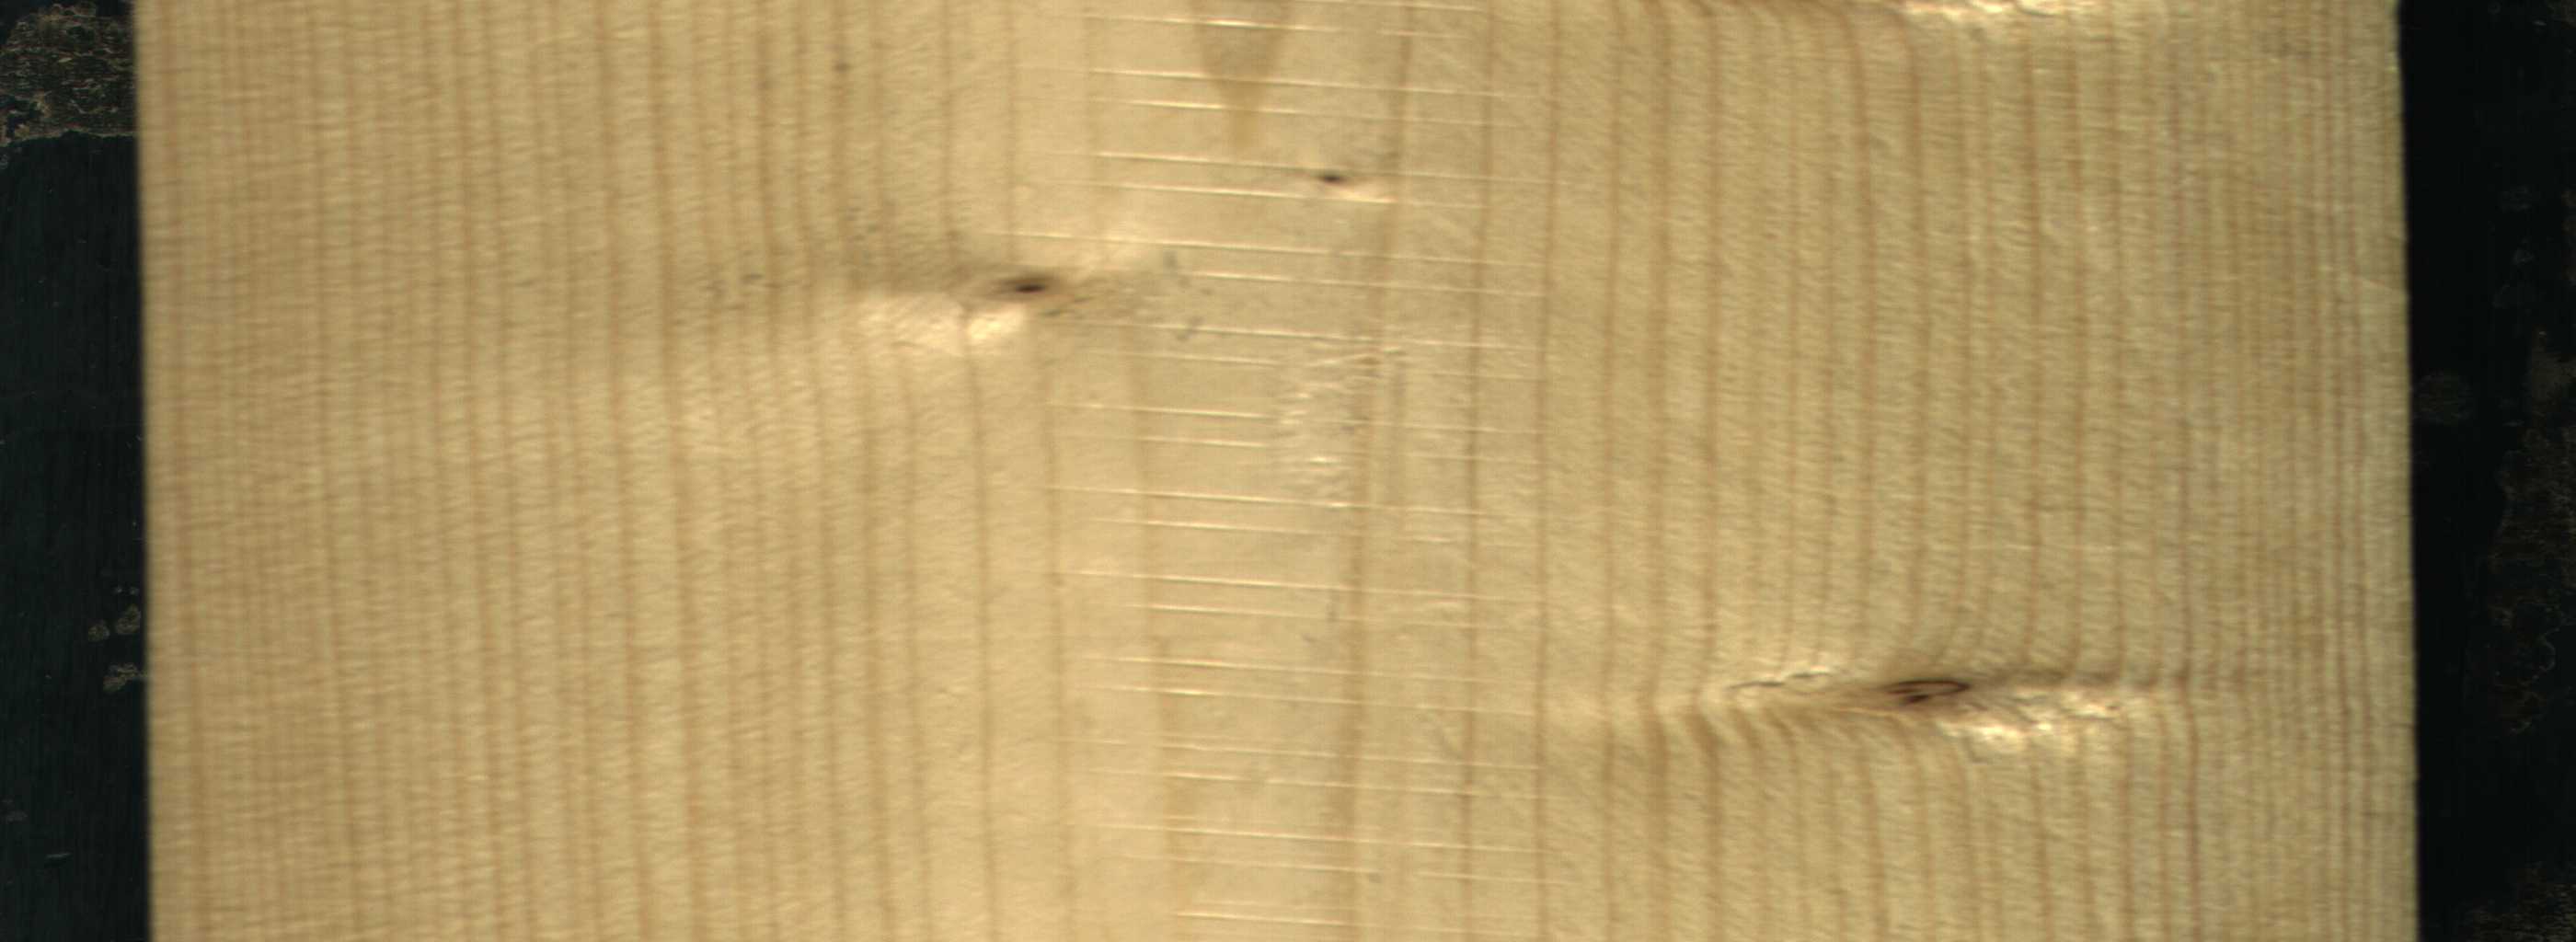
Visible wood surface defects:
Live_Knot
Live_Knot